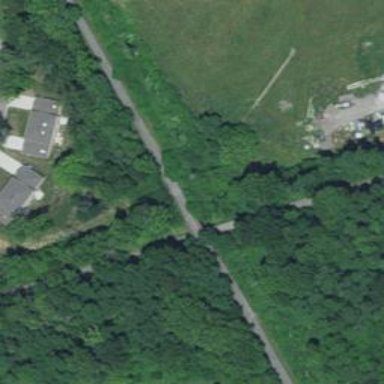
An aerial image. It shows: Asphalt cycleway on bridge over abandoned railway.